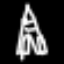
Label: The Eiffel Tower